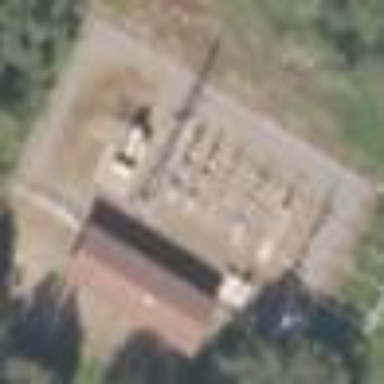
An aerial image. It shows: Distribution-level power substation.